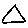
Label: triangle